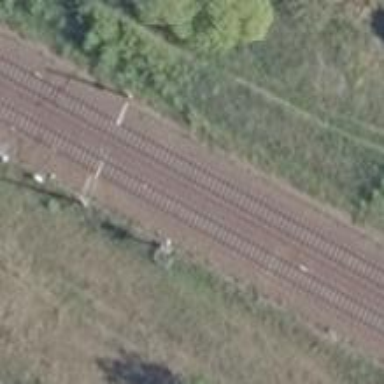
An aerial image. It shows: Railway signal.